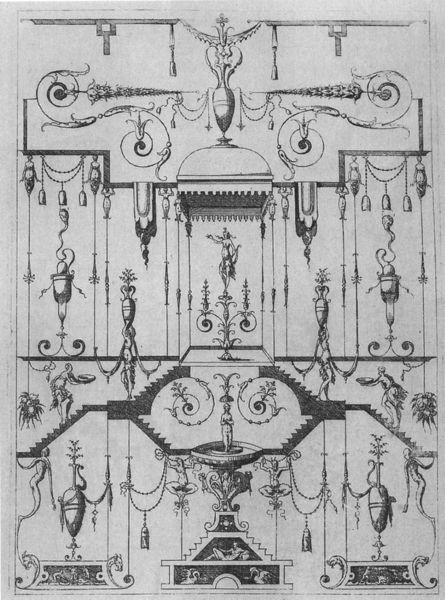
Titel: Grotteske
Künstler: J. Androuet I Du Cerceau
Schlagwörter: blätter, wasser, weiß, blume, blumen, grau, schwarz, skizze, säulen, zeichnung, blüten, muster, ornament, architektur, arm, barock, mensch, rahmen, sockel, zweige, figur, blatt, girlande, brunnen, ranken, statue, vase, bogen, grafik, linien, figuren, treppe, treppen, dekoration, tapete, symmetrie, dekor, floral, ornamente, leuchter, vasen, stufen, druck, jungfrau, schwarzweiss, radierung, stich, seite, ketten, entwurf, ranke, girlanden, rolle, voluten, baldachin, meerjungfrau, pfeil, verzierungen, glocken, quasten, groteske, ntwurf, stiegen, arhcitektur, rokoko#, musterblatt, schneckenform, schneken